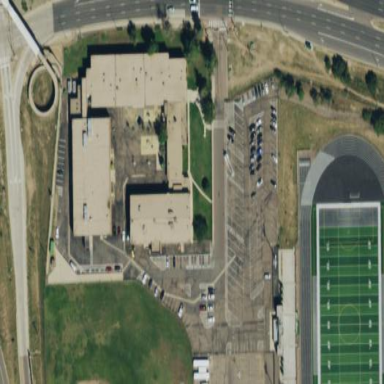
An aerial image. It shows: School.